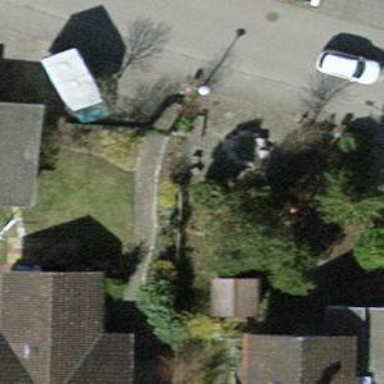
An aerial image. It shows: Bench for seating.